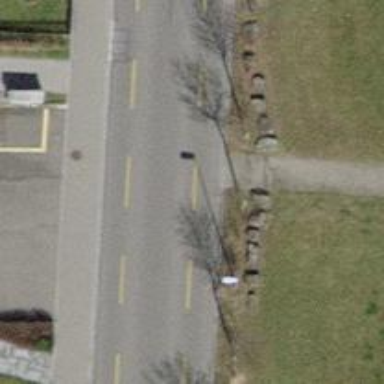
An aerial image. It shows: Cycle barrier.